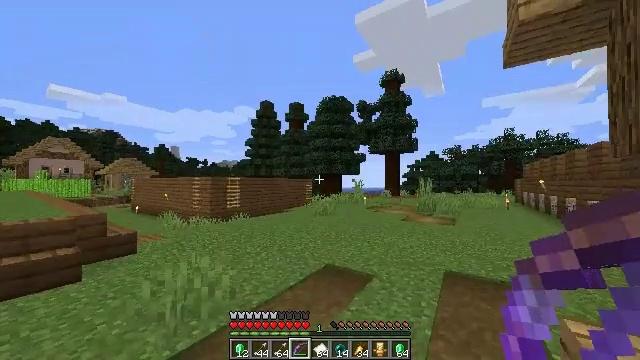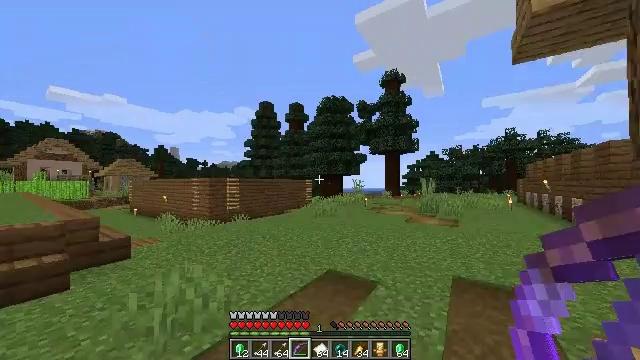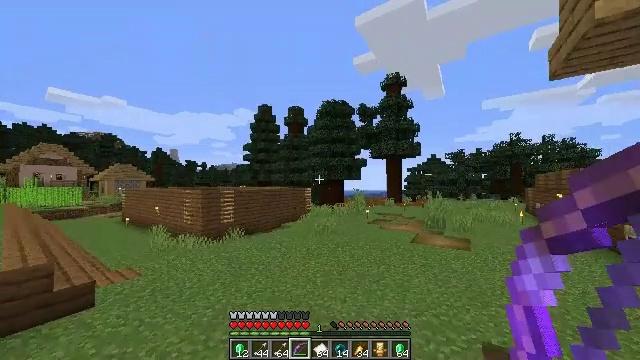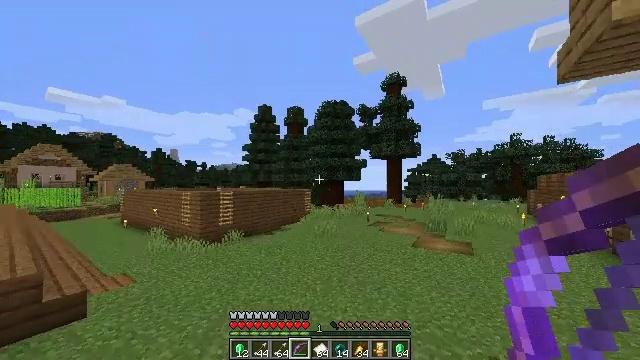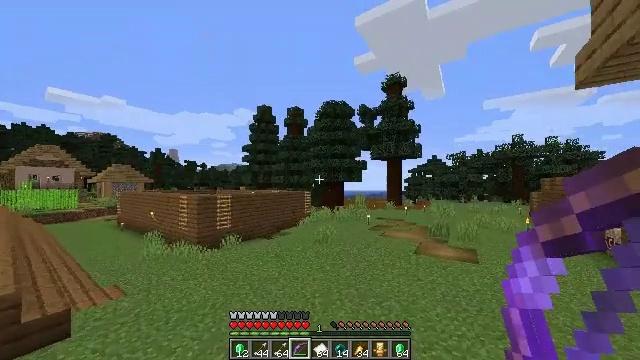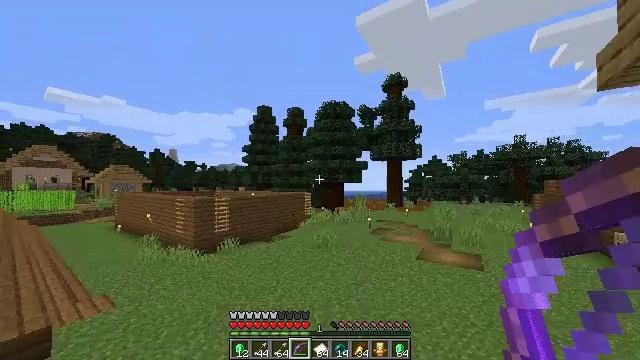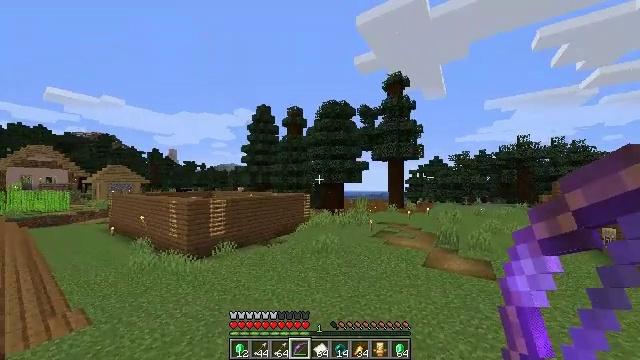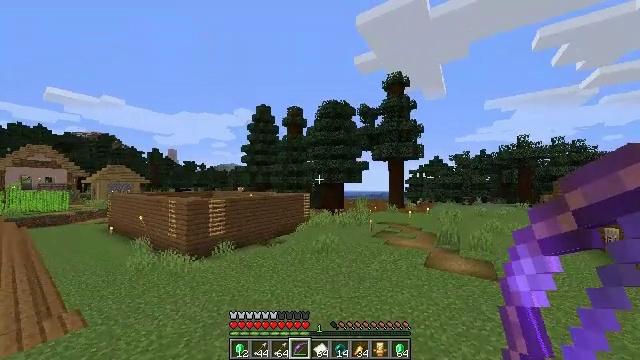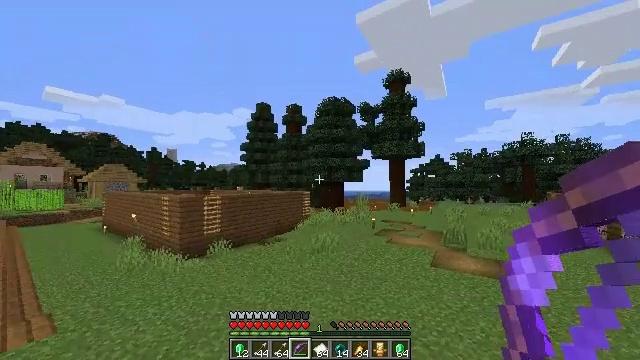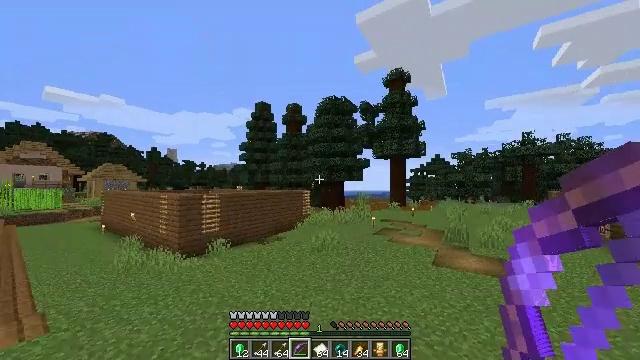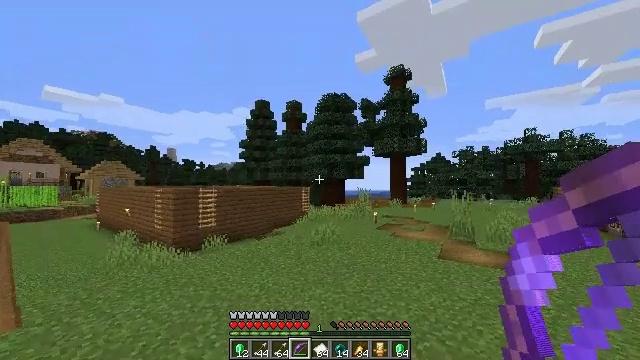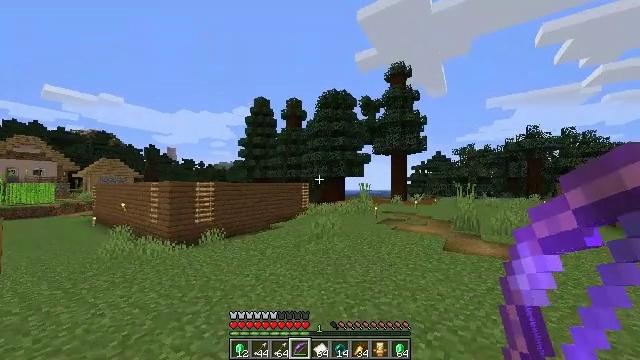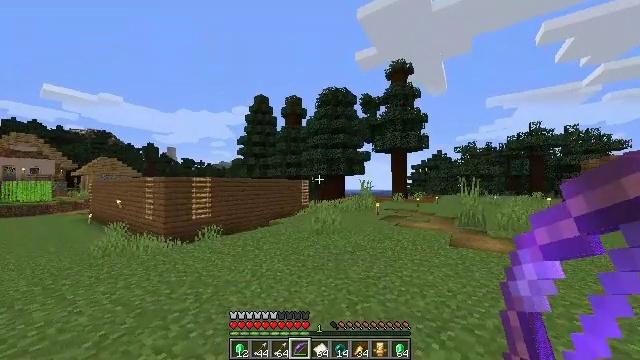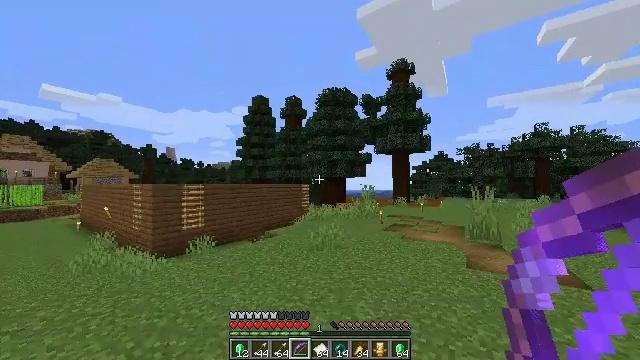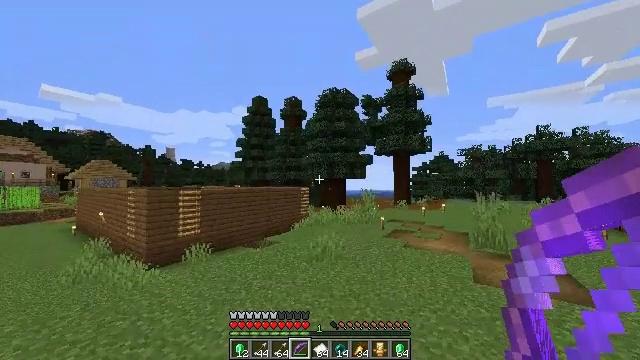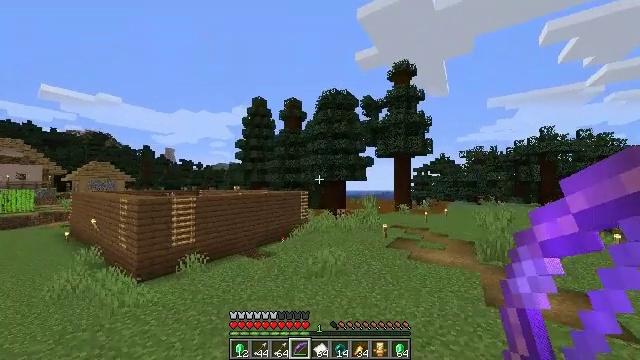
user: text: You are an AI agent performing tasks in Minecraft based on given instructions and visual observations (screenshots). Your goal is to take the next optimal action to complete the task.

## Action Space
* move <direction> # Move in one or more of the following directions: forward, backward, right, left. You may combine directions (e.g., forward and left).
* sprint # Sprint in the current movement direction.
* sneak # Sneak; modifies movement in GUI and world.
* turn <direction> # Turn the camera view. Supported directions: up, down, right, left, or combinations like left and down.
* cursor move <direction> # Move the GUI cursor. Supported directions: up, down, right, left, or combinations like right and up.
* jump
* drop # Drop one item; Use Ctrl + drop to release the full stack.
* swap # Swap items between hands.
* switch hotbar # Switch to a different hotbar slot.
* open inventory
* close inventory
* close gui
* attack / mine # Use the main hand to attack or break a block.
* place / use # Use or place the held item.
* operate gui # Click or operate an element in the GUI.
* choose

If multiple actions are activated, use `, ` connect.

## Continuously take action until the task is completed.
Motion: motion action
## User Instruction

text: Get a shulker box using shulker shells and a chest.
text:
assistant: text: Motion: move forward, sprint, jump
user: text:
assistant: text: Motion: move forward, sprint, jump
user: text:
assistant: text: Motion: move forward, sprint, jump
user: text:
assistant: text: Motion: move forward, sprint, jump
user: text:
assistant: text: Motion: move forward, sprint, jump
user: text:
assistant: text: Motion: move forward, sprint, jump
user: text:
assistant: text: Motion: move forward, sprint, jump
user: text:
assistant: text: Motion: move forward, sprint, jump
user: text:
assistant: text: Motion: move forward, sprint, jump
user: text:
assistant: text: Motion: move forward, sprint, jump
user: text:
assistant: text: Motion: move forward, sprint, jump
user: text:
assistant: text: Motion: move forward, sprint, jump
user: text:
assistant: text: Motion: move forward, sprint, jump
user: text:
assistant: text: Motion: move forward, sprint, jump
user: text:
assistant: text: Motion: move forward, sprint, jump
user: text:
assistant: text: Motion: move forward, sprint, jump
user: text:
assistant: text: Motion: move forward, sprint, jump
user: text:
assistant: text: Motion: move forward, sprint, jump
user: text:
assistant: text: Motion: move forward, sprint, turn left and down, jump
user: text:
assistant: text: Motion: move forward, sprint, turn left and down, jump
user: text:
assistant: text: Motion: move forward, sprint, turn left and down, jump
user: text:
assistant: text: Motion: move forward, sprint, turn left and down, jump
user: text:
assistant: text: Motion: move forward, sprint, turn left and down, jump
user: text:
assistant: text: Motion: move forward, sprint, turn left, jump
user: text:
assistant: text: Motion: move forward, sprint, turn left, jump
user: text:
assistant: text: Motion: move forward, sprint, turn left, jump
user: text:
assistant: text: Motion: move forward, sprint, jump
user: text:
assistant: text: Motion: move forward, sprint, jump
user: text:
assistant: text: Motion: move forward, sprint, jump
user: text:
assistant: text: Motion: move forward, sprint, jump